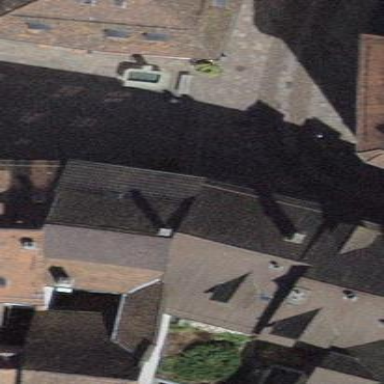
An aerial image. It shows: Building with tiled roof.